Question: Count the number of objects in the diagram.
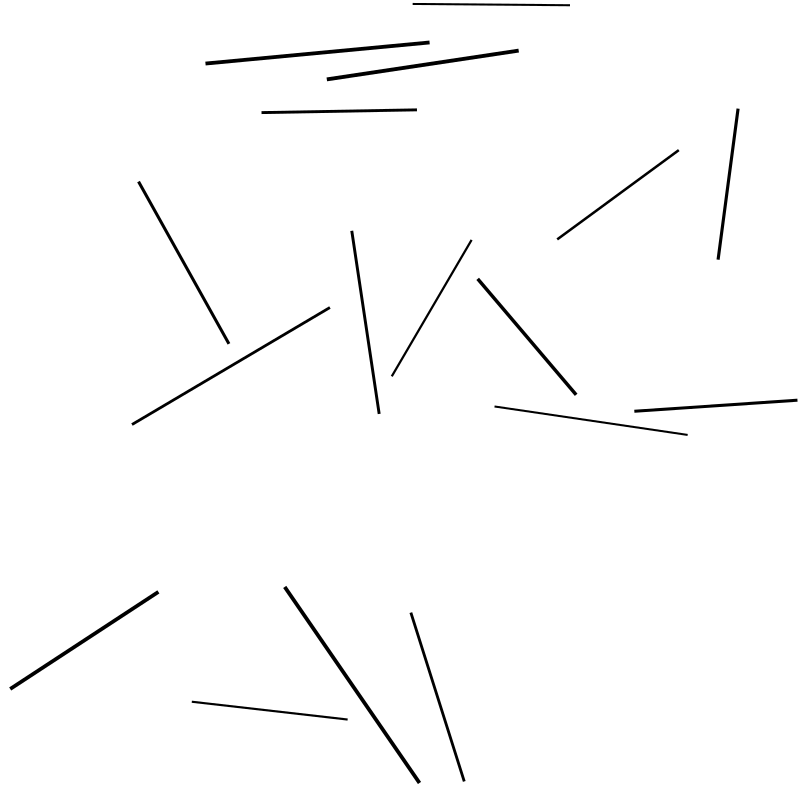
Answer: 17